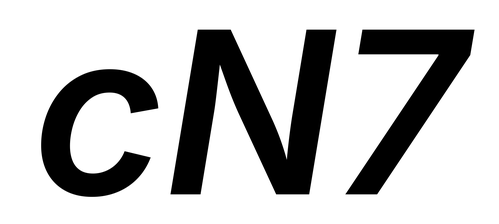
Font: Inter-Italic_SemiBold_Italic